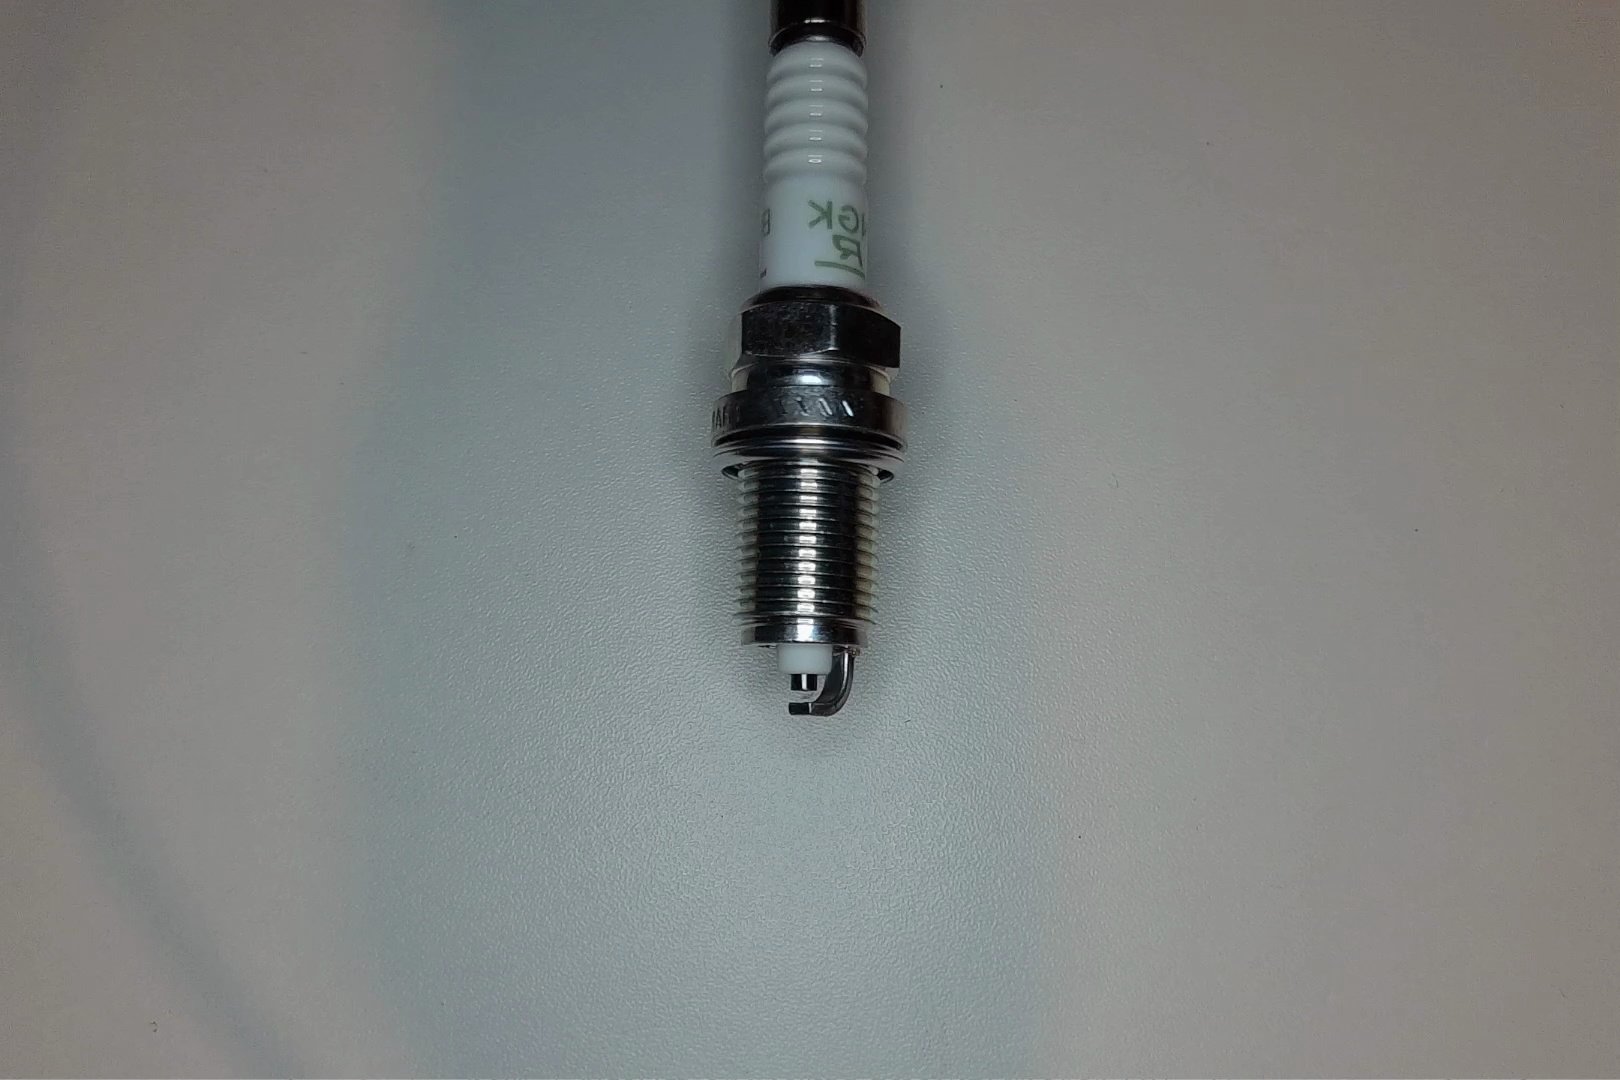
Label: normal